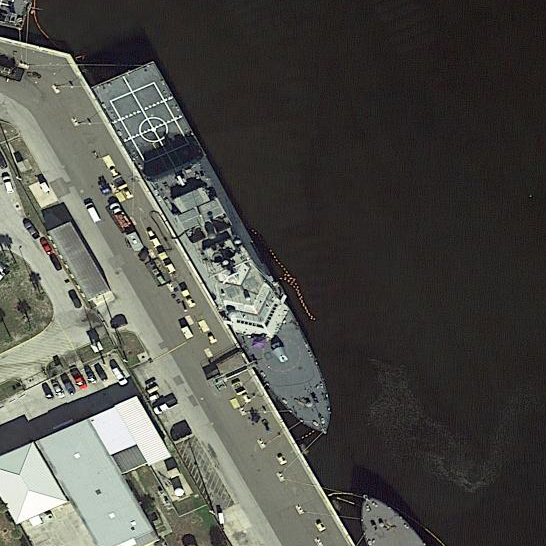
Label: Freedom-class_combat_ship